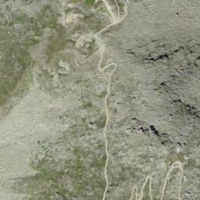
EUNIS habitat code: 48
Species observed at this site:
Achillea nana